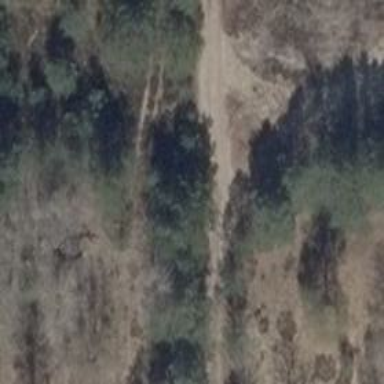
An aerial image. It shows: Dirt track road with grade3 tracktype.